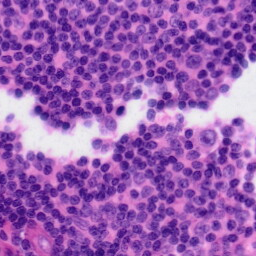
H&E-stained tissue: Tonsil